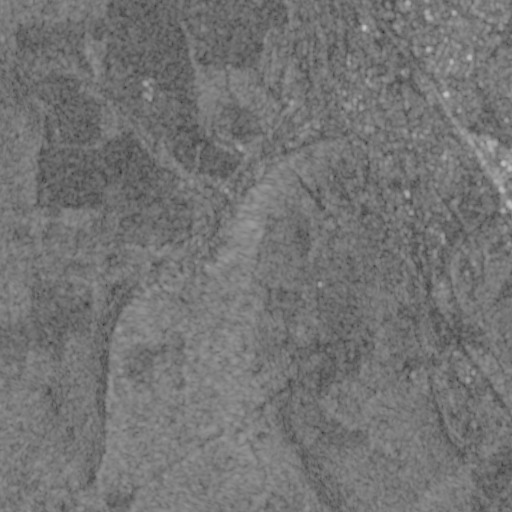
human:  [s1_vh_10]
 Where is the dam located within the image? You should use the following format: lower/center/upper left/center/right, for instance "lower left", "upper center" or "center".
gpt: The dam is located in the upper right of the image.
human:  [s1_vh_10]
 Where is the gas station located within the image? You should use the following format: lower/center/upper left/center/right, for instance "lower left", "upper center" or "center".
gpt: The gas station is located in the upper right of the image.
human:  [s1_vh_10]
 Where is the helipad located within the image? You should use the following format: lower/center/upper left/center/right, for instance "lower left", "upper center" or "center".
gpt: The helipad is located in the center right of the image.
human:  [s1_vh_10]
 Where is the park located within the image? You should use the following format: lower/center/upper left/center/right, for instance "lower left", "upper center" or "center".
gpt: The park is located in the center right of the image.
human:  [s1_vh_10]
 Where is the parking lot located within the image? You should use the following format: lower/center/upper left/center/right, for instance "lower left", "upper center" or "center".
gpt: The parking lot is located in the upper right of the image.
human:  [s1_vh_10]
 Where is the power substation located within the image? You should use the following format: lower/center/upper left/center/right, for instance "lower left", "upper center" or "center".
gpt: The power substation is located in the center right of the image.
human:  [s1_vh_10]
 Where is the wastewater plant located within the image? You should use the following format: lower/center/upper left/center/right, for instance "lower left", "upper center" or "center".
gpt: The wastewater plant is located in the center right of the image.
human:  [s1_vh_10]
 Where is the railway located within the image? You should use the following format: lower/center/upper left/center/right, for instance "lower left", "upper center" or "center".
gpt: The railway is located in the right of the image.
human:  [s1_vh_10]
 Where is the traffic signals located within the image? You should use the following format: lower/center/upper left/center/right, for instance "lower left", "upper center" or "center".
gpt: The traffic signals is located in the upper right of the image.
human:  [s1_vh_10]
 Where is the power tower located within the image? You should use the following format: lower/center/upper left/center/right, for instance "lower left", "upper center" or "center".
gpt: There is no power tower in the image.

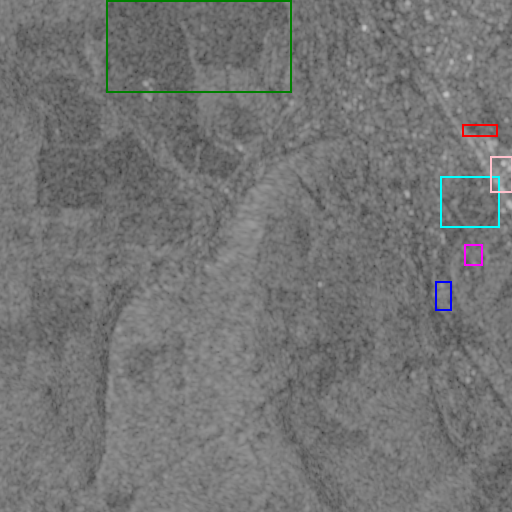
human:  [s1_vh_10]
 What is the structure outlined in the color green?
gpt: The structure outlined in green is a crop field.
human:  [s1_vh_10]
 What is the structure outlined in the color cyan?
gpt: The structure outlined in cyan is a park.
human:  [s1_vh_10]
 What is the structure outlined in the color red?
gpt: The structure outlined in red is a parking lot.
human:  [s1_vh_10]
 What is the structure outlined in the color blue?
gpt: The structure outlined in blue is a power substation.
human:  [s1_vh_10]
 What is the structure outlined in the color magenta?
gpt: The structure outlined in magenta is a wastewater plant.
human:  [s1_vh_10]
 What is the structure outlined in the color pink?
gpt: The structure outlined in pink is a building.
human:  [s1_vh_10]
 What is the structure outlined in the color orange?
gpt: There is no orange outline.